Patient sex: F
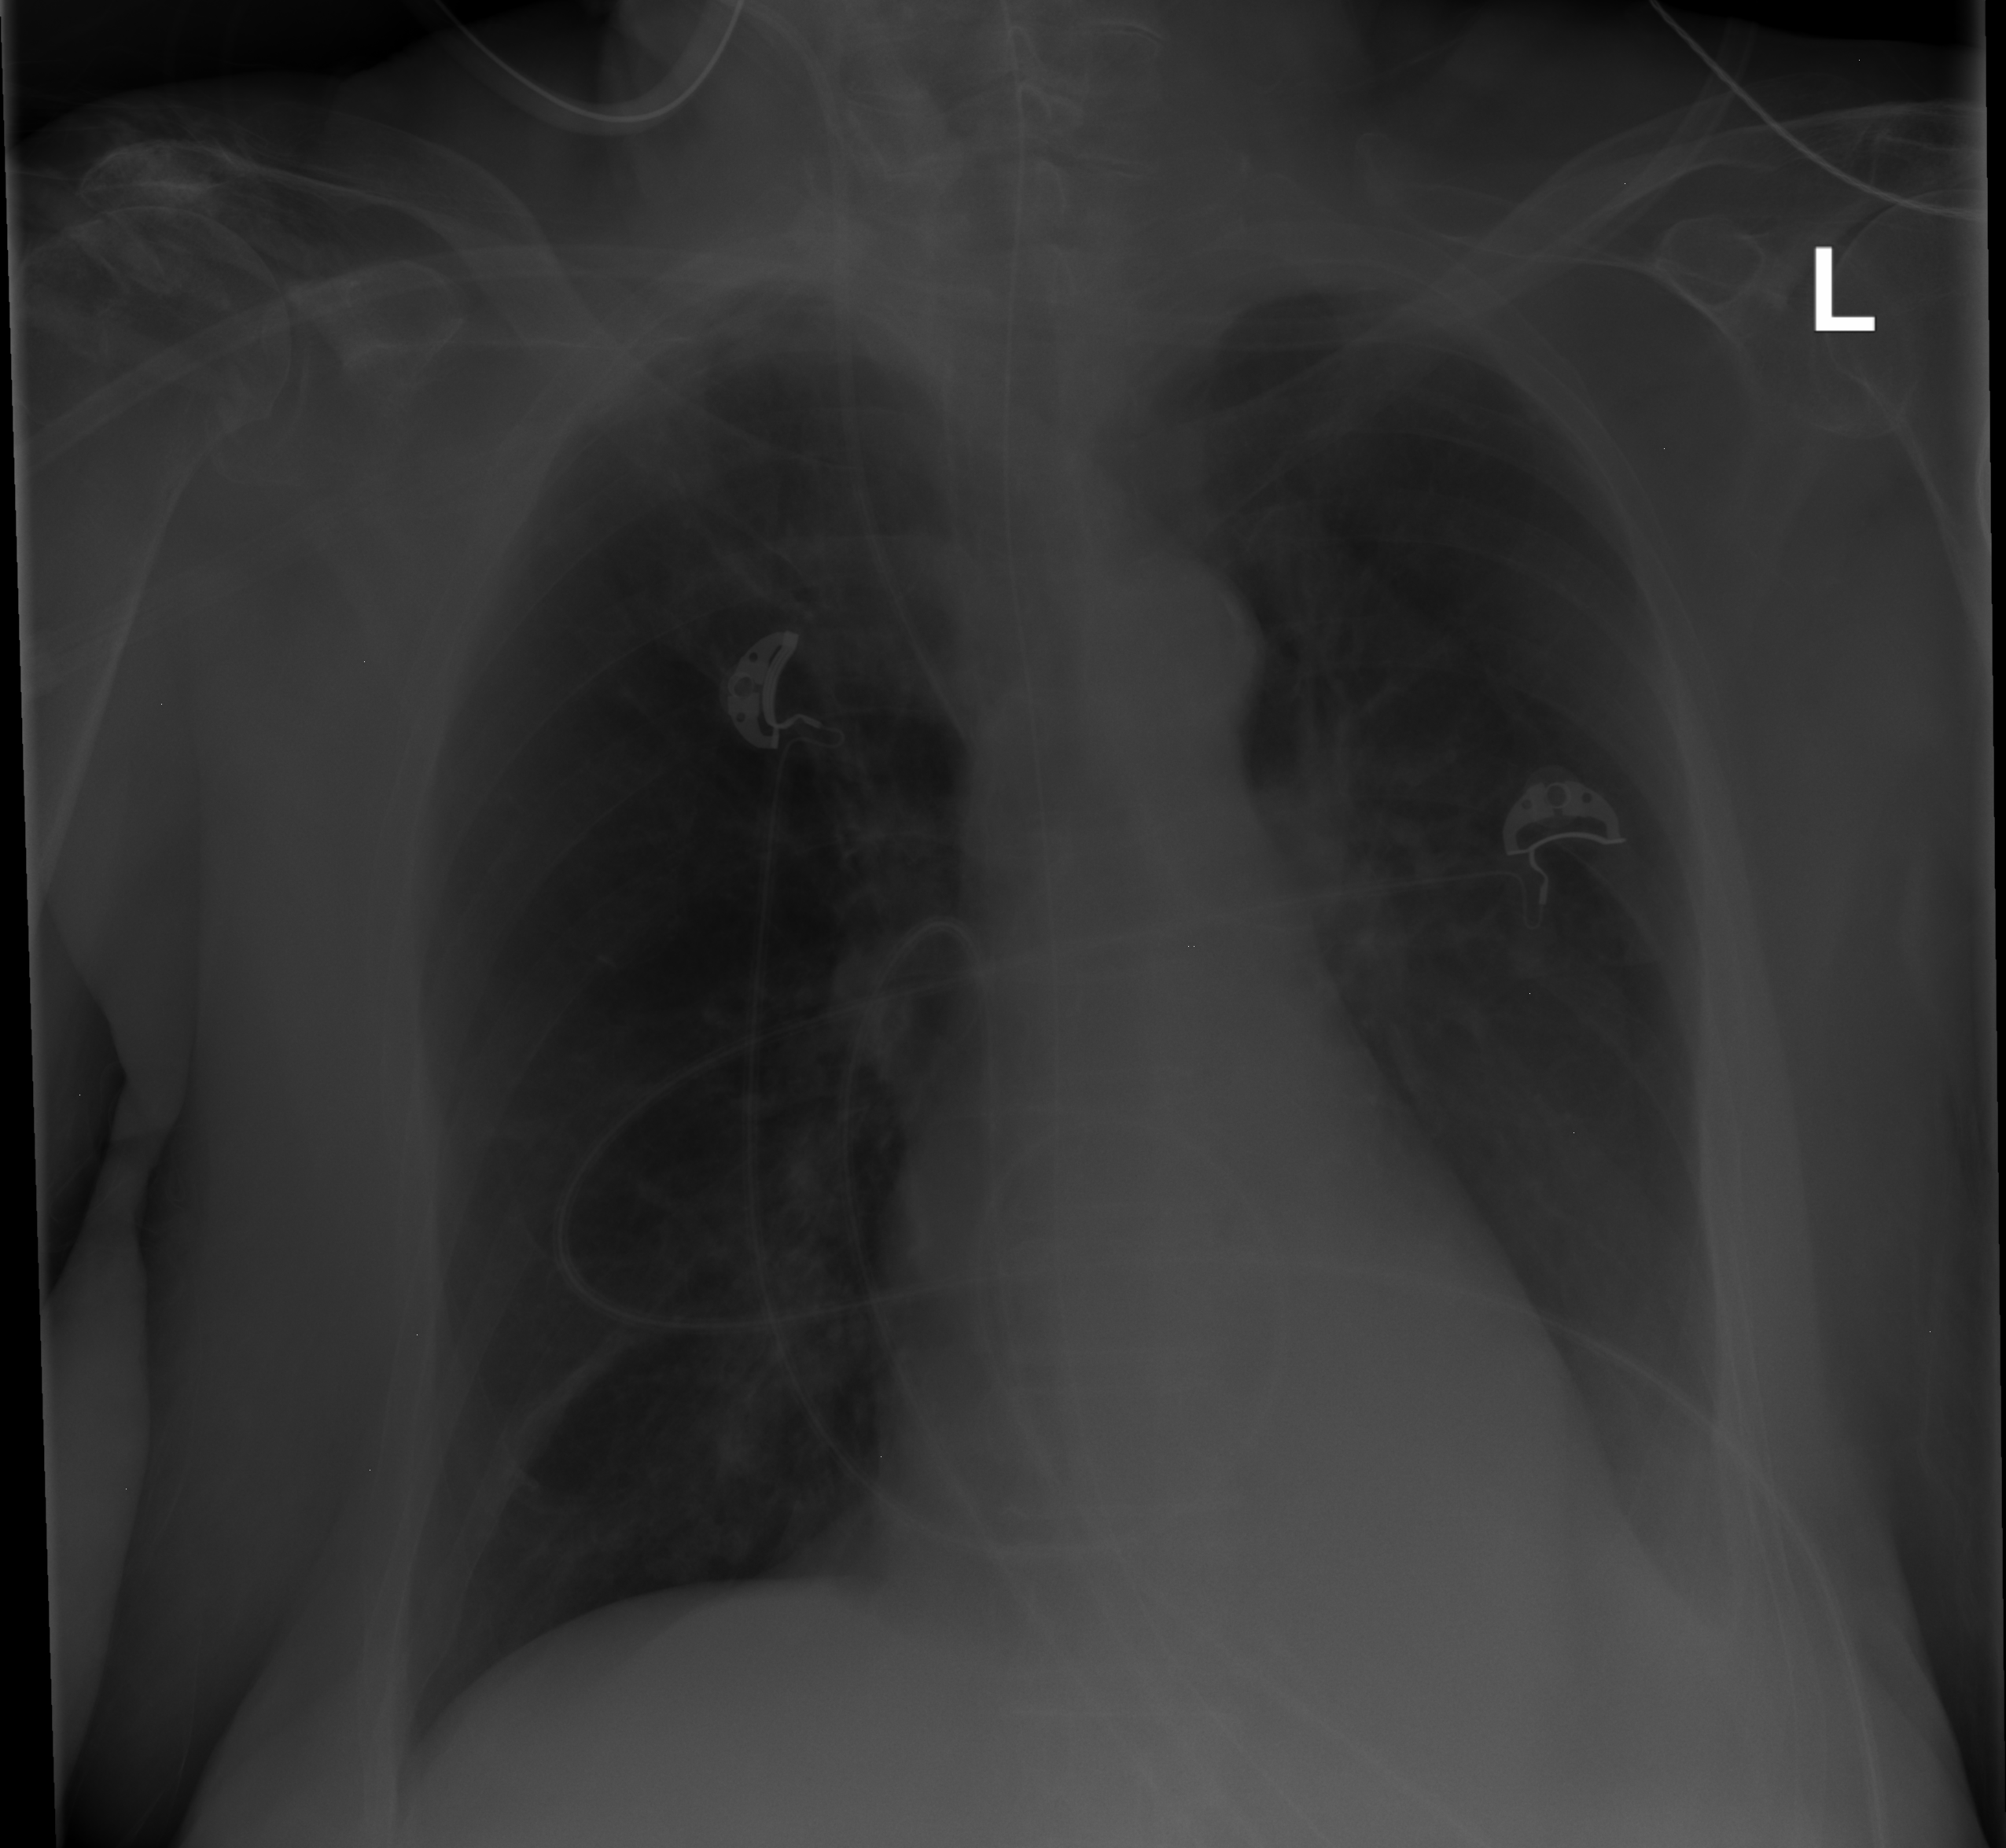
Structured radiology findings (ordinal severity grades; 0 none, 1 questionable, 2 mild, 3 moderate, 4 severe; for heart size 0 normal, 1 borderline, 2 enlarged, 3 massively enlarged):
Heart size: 0
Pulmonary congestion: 0
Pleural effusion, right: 0
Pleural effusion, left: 2
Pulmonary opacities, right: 1
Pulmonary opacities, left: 0
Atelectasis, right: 0
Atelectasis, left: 0